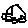
Label: car